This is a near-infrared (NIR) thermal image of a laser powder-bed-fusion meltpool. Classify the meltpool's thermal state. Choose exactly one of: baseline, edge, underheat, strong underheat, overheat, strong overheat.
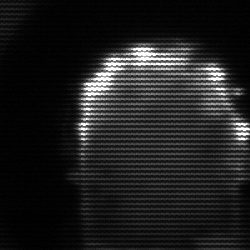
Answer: baseline